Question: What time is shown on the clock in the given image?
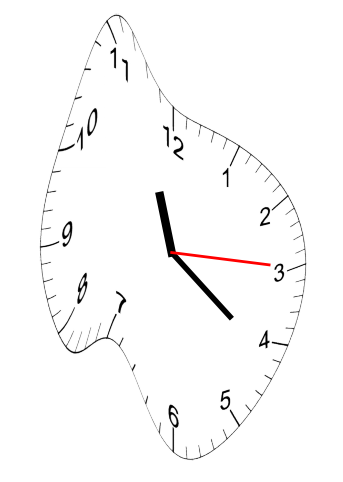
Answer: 11:21:15